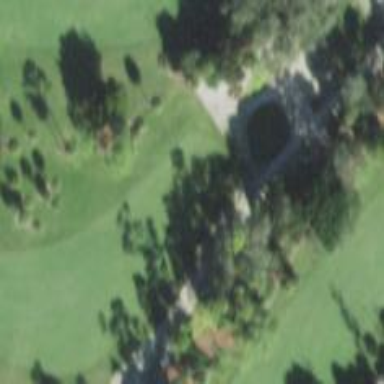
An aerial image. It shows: Golf bunker filled with sandy terrain.